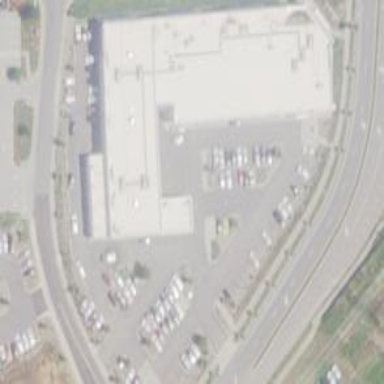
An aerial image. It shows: Retail building.